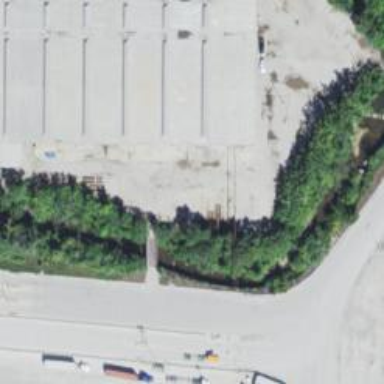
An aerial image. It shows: Abandoned railway passing through building tunnel in service yard.